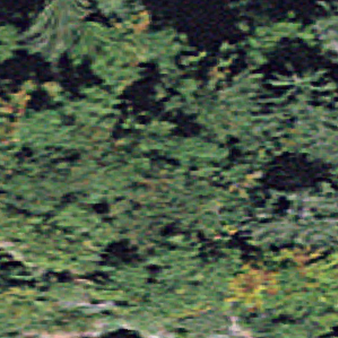
Label: other